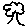
Label: tree